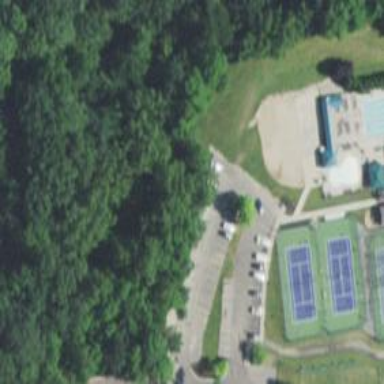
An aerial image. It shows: Paved parking area.